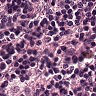
Metastatic tissue present: no